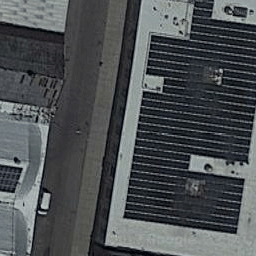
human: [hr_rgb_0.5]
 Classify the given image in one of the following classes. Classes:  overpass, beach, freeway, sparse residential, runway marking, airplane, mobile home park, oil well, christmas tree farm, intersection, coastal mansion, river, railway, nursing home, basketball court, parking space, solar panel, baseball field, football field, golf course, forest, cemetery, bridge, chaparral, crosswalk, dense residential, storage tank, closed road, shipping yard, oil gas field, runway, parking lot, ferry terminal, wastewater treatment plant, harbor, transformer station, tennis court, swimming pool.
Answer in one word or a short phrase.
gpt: solar panel